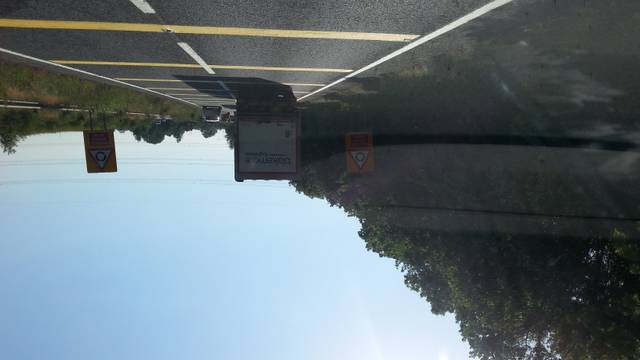
Region: United Kingdom
Coordinates: 52.579, -0.3719